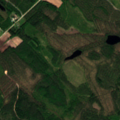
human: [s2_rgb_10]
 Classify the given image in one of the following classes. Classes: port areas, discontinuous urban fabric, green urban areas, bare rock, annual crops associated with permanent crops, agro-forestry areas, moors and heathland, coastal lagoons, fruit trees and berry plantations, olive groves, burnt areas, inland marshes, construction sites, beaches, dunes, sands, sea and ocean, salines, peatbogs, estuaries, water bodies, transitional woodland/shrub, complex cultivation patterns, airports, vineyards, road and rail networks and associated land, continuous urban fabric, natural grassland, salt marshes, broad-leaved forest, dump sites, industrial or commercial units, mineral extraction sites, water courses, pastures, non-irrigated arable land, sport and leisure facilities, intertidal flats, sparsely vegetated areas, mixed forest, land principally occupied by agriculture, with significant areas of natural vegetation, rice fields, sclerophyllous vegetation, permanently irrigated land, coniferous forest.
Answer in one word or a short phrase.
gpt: coniferous forest, mixed forest